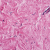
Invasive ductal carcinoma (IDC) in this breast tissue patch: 0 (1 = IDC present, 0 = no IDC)